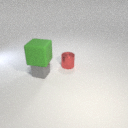
small gray metal cube below large green rubber cube